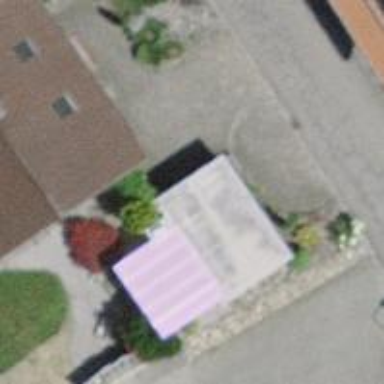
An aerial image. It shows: Garage.